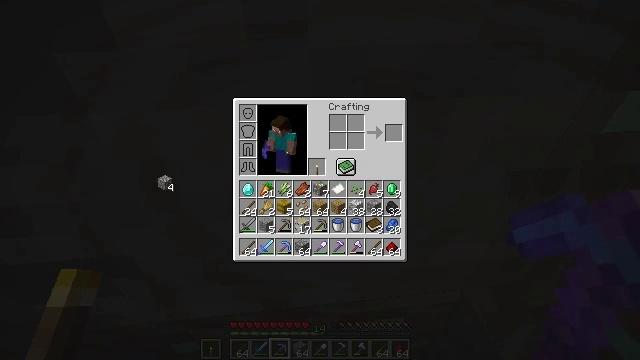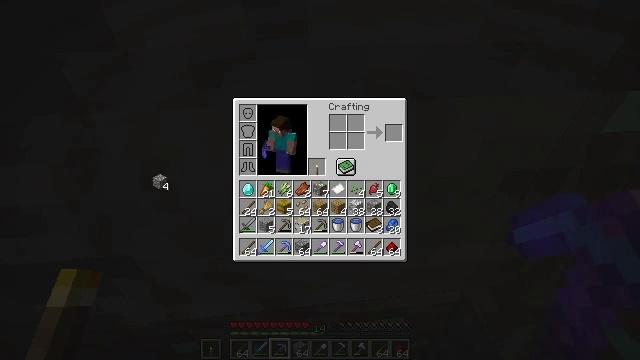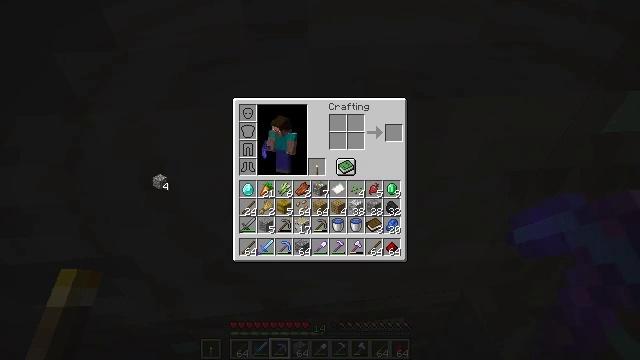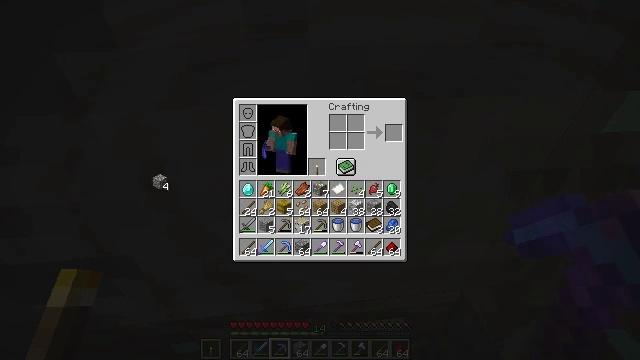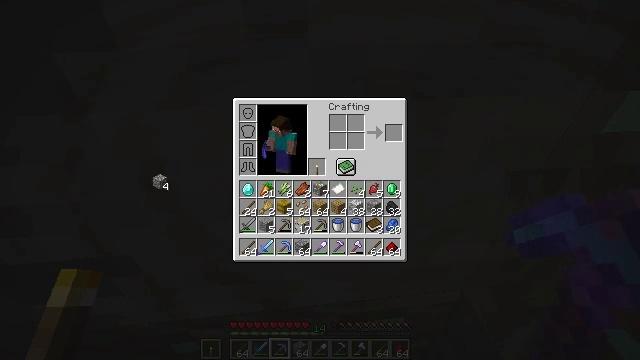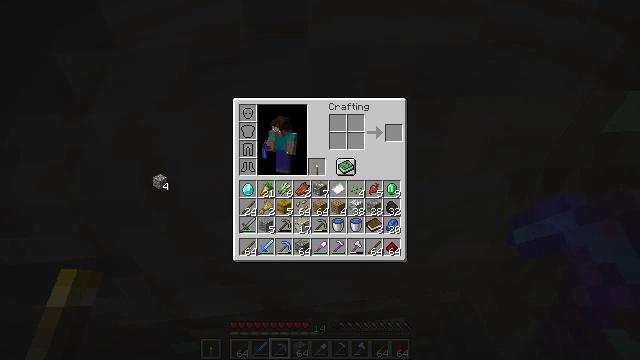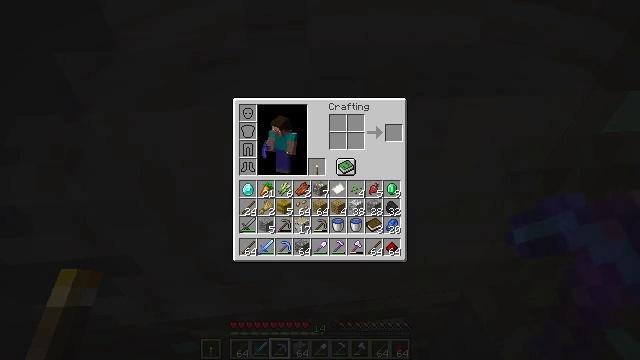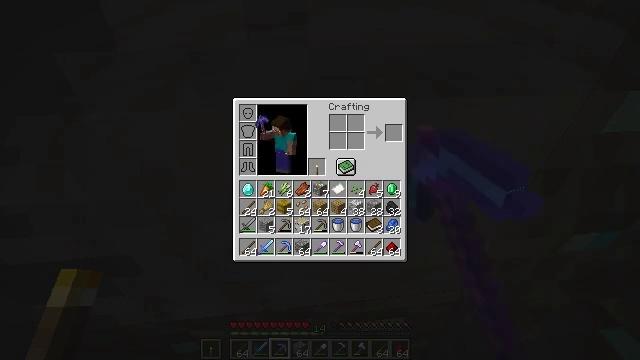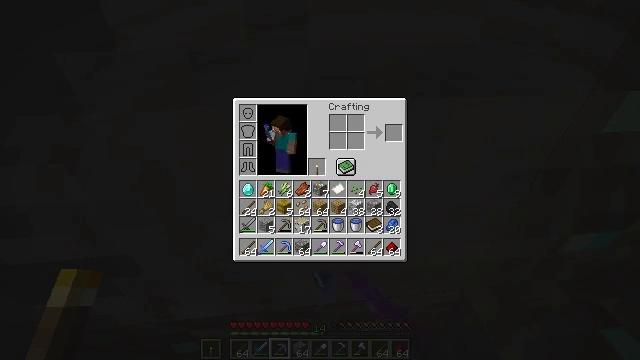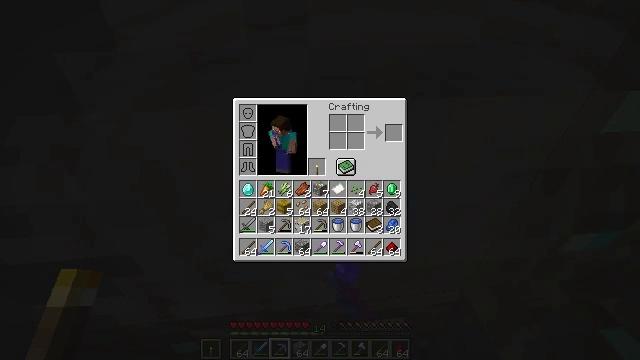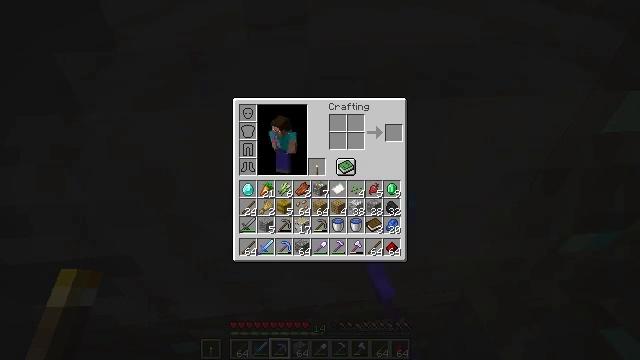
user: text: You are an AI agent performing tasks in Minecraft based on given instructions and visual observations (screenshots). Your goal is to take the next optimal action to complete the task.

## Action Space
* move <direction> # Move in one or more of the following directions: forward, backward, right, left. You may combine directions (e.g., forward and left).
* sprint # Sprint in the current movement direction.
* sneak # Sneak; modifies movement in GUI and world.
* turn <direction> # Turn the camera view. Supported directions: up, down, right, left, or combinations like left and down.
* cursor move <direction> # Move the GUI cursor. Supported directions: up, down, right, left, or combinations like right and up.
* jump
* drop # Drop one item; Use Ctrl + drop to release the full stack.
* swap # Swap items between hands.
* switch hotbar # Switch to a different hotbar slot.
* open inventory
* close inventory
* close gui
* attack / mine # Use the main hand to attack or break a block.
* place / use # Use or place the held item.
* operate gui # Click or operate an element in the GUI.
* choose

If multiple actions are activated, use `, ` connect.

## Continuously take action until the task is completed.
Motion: motion action
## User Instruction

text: Remove a cobblestone from the inventory.
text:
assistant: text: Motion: no_op
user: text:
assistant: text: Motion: no_op
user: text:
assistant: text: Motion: no_op
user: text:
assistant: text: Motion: operate gui
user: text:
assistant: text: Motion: operate gui
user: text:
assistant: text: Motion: no_op
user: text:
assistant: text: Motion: no_op
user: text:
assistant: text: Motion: no_op
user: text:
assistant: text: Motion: no_op
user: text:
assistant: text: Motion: no_op
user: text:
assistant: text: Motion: no_op